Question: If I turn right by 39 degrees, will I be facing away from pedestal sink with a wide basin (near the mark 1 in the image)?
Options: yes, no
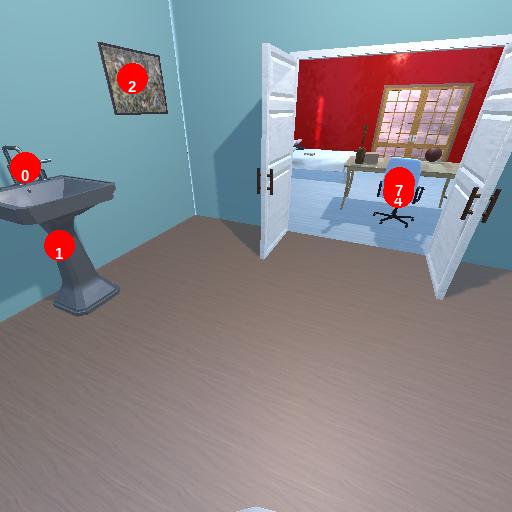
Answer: yes